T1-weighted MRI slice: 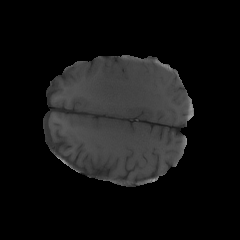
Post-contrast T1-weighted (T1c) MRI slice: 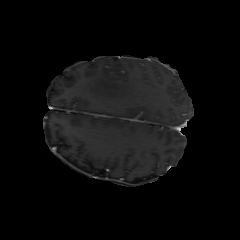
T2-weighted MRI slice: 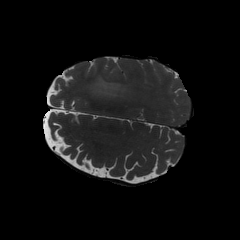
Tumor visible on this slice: yes